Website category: sports
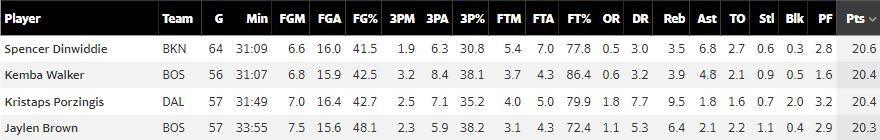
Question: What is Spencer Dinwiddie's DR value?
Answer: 3.0

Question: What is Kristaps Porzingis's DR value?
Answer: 7.7

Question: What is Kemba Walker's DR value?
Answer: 3.2

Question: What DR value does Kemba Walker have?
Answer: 3.2

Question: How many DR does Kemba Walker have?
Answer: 3.2

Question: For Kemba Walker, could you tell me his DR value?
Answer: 3.2

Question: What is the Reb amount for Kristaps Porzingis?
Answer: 9.5

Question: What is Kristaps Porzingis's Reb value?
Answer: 9.5

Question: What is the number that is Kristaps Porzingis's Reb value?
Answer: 9.5

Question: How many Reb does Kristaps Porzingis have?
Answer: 9.5

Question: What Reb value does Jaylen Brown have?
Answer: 6.4

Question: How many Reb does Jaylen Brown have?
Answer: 6.4

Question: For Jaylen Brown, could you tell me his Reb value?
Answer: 6.4

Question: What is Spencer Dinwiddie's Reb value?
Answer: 3.5

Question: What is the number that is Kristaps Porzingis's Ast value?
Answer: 1.8

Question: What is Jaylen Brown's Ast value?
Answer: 2.1

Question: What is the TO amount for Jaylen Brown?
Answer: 2.2

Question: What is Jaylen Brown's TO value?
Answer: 2.2

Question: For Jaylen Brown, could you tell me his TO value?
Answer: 2.2

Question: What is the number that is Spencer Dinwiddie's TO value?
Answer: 2.7

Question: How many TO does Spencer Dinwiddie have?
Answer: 2.7

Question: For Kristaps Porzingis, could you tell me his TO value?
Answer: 1.6

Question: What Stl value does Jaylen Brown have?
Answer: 1.1

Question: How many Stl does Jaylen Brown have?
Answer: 1.1

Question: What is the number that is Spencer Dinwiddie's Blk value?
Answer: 0.3

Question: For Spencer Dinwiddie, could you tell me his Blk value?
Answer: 0.3

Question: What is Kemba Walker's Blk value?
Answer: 0.5

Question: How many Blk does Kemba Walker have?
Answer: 0.5

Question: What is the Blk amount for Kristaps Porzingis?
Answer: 2.0

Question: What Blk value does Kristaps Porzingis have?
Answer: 2.0

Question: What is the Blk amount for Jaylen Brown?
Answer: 0.4

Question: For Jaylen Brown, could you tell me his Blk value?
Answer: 0.4

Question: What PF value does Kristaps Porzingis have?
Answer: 3.2

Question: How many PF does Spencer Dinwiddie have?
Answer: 2.8

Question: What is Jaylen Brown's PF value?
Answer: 2.9

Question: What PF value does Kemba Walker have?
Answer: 1.6

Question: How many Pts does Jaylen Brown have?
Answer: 20.3

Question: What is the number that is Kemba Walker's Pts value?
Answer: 20.4

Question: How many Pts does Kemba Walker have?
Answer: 20.4

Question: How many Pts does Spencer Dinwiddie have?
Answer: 20.6

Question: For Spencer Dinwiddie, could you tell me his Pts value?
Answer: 20.6